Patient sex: M
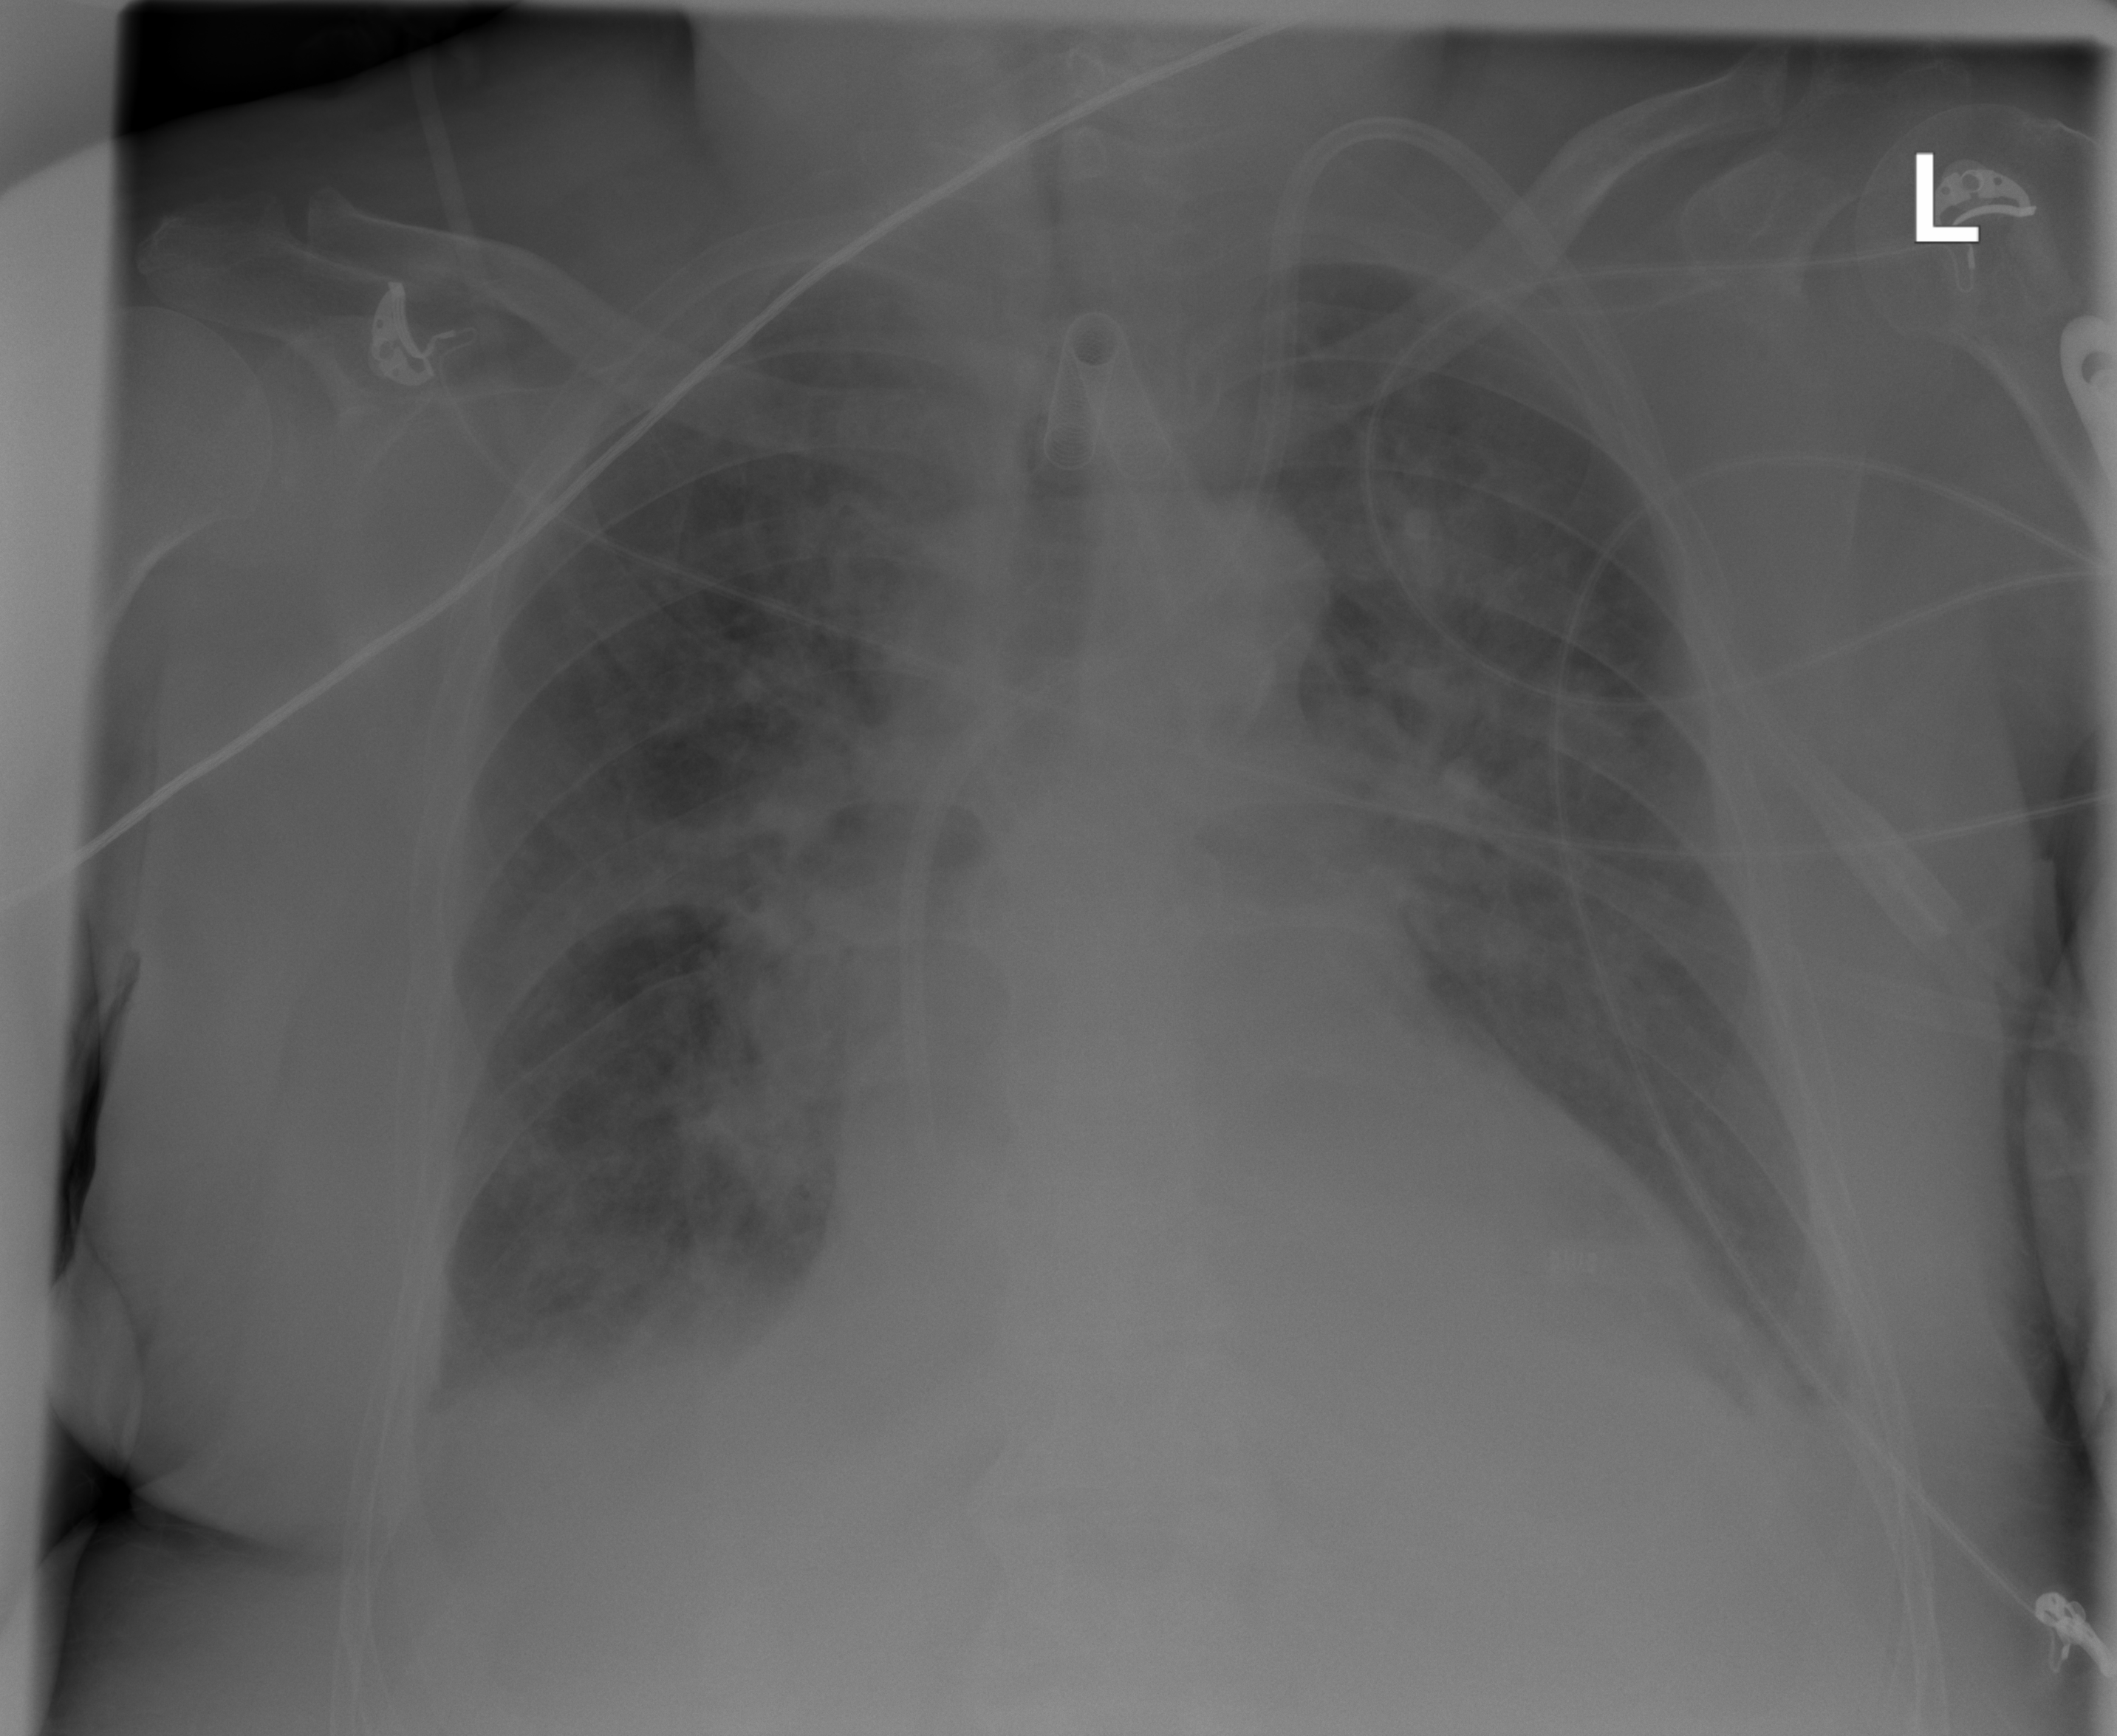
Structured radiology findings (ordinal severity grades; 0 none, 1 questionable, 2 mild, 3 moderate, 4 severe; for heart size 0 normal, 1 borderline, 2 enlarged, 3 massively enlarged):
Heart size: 1
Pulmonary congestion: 2
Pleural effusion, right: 2
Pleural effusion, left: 2
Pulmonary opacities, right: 2
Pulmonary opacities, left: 2
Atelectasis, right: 2
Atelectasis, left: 2